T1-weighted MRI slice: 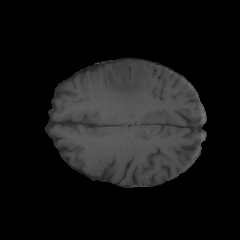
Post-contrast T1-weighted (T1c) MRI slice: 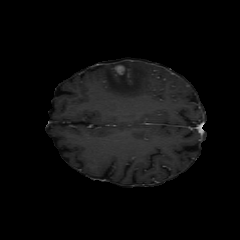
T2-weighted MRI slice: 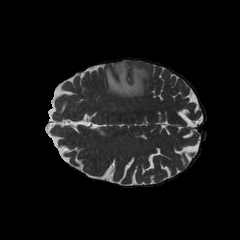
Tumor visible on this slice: yes